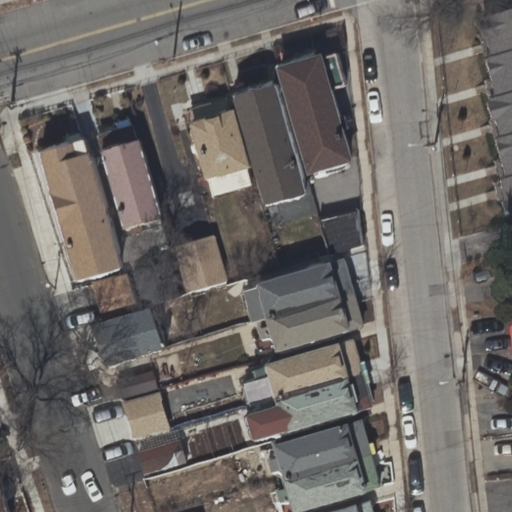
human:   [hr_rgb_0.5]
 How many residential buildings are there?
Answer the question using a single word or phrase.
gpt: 21

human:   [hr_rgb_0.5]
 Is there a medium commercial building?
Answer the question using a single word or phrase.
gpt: no

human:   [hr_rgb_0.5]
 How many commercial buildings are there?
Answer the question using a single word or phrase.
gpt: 0

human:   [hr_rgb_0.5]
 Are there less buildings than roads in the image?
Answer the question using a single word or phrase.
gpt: no

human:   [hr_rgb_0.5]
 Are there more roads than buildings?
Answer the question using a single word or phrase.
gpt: no

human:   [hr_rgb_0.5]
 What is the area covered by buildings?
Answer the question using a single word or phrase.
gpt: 2254m2

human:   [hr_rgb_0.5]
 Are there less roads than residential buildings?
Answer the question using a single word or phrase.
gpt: yes

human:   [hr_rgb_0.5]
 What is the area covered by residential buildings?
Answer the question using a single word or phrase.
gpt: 2254m2

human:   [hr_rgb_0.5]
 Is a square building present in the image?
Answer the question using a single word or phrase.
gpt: no

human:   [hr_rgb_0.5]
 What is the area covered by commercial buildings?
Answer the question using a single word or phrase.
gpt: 0m2

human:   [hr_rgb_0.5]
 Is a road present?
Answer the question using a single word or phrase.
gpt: yes

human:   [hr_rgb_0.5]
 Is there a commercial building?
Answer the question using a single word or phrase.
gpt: no

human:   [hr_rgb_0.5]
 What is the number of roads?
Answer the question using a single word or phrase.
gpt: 3

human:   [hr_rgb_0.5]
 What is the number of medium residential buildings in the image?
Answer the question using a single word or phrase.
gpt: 11

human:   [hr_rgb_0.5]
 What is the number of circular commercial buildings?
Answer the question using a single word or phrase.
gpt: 0

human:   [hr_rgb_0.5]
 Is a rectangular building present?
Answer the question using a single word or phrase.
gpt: yes

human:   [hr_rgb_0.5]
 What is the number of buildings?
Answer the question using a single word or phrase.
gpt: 21

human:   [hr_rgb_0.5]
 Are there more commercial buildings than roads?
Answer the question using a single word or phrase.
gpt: no

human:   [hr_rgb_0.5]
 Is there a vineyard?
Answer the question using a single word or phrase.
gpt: no

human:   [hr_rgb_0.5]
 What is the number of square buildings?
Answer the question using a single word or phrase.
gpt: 0

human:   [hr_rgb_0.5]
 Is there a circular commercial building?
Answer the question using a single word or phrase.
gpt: no

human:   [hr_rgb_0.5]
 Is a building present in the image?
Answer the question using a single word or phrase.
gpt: yes

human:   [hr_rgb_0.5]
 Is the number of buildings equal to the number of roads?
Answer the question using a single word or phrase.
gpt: no

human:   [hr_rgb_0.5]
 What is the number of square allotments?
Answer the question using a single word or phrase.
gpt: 0

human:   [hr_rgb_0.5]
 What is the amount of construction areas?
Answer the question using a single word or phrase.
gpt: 0

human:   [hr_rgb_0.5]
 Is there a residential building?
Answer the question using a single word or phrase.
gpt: yes

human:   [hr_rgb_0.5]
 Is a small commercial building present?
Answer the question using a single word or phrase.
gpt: no

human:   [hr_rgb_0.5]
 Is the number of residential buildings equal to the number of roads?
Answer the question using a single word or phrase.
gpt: no

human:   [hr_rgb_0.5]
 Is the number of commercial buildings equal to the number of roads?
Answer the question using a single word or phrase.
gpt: no

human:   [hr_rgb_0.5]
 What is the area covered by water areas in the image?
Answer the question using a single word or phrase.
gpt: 0m2

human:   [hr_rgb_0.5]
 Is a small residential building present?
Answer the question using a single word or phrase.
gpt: yes

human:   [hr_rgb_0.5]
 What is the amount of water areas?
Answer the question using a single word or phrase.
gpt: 0

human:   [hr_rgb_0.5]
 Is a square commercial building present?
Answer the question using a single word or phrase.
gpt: no

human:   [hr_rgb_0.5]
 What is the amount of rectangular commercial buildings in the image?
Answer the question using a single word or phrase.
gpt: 0

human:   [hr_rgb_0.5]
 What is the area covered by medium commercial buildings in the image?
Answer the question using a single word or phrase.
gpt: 0m2

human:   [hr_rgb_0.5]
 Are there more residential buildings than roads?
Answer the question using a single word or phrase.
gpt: yes

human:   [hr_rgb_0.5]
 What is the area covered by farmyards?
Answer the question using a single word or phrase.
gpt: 0m2

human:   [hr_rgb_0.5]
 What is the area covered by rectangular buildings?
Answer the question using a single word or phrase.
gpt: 1487m2

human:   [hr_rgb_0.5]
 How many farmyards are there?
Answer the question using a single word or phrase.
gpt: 0

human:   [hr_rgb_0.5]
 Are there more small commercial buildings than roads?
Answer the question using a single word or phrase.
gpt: no

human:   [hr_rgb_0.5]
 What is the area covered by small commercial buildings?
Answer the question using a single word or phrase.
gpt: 0m2

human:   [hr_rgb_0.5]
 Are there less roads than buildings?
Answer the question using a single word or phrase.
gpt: yes

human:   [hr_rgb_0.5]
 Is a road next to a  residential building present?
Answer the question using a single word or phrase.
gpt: yes

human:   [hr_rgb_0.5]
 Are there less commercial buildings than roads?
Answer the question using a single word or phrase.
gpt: yes

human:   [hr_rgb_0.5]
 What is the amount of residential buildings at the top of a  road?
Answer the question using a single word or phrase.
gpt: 12

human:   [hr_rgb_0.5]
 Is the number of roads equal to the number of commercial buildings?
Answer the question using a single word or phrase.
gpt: no

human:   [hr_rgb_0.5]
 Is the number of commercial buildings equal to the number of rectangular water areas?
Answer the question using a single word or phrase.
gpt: yes

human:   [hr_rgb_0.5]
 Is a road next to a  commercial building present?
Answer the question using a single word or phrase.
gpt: no

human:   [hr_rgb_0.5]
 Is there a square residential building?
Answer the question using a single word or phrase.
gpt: no

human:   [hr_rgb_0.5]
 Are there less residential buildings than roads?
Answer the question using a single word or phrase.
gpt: no

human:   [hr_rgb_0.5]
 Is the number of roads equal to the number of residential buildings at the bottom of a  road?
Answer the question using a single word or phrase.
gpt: no

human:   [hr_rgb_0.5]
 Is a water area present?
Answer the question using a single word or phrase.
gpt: no

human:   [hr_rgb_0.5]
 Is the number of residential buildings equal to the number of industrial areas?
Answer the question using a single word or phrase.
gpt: no

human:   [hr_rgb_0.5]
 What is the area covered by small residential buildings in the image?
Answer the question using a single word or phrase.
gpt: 493m2

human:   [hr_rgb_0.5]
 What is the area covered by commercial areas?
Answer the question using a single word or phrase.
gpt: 0m2

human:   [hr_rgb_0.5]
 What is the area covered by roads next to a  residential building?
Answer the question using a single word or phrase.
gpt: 0m2

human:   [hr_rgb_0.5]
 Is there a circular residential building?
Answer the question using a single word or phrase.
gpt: no

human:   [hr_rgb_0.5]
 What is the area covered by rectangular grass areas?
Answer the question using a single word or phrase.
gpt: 0m2

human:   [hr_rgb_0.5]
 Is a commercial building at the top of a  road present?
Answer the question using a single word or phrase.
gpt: no

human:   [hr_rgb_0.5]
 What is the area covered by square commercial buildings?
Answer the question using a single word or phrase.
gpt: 0m2

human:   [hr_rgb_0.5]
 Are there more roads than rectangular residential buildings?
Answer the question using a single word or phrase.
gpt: no

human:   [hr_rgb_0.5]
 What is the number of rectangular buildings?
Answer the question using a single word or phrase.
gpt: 16

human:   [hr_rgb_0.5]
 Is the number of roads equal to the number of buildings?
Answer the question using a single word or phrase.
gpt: no

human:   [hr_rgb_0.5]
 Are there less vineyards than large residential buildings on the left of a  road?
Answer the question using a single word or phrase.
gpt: no